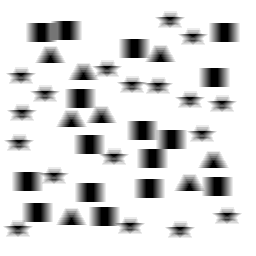
Squares: 16
Triangles: 8
Stars: 18
Total shapes: 42